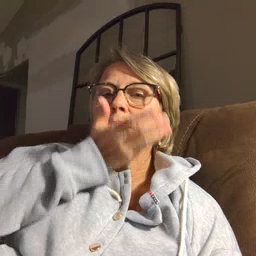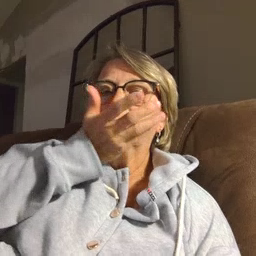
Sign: grass